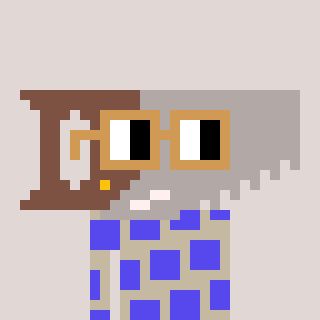
a pixel art character with square brown glasses, a saw-shaped head and a bege-colored body on a warm background